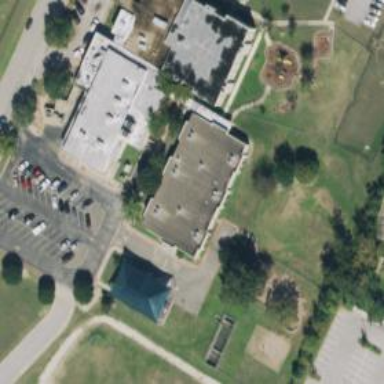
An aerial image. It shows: School building.